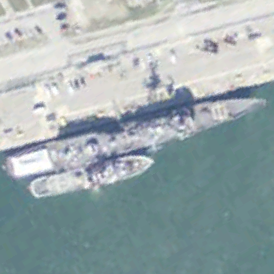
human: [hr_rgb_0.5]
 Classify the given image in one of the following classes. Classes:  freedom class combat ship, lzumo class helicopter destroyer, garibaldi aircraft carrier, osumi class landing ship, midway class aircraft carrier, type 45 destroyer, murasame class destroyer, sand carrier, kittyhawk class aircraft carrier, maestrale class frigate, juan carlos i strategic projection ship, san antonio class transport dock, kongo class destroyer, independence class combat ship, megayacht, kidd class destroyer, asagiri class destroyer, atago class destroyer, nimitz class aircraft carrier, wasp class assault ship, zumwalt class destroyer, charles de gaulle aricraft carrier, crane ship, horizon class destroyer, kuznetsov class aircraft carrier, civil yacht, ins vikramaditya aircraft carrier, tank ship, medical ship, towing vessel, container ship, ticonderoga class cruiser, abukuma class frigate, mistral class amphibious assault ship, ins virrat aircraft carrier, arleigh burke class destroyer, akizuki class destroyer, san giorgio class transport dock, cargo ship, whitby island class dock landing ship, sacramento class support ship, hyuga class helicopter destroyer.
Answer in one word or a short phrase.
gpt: Ticonderoga class cruiser